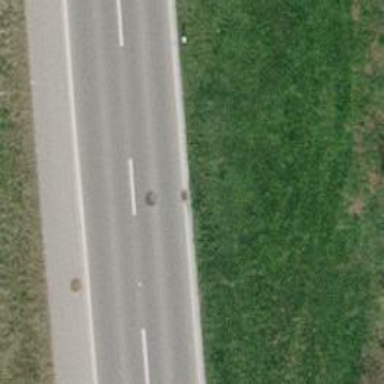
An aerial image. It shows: Tertiary road with asphalt surface and sidewalk on the left side.